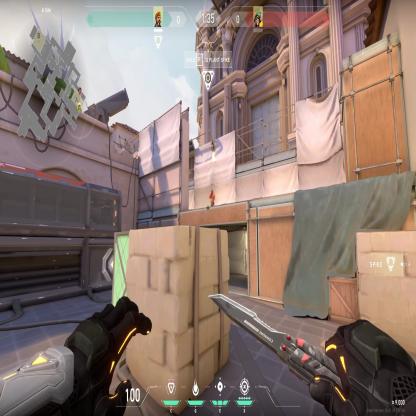
Label: enemy